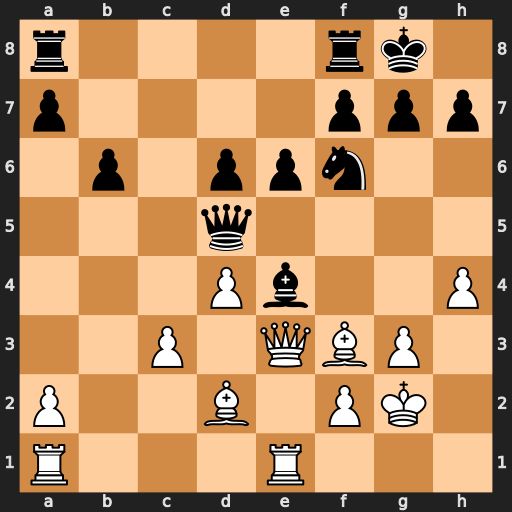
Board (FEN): r4rk1/p4ppp/1p1ppn2/3q4/3Pb2P/2P1QBP1/P2B1PK1/R3R3
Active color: w
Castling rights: -
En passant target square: -
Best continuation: Bxe4 Qxe4+ Qxe4 Nxe4 Rxe4